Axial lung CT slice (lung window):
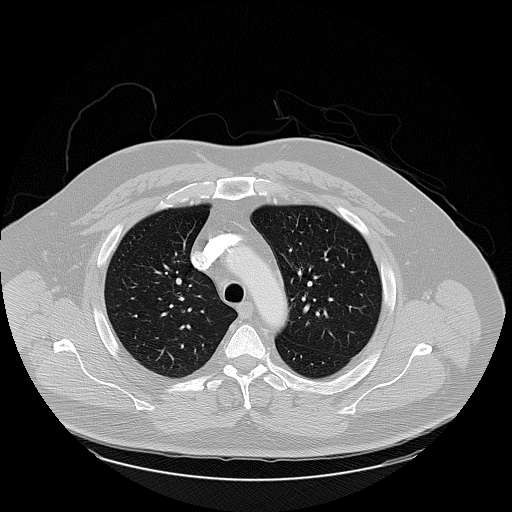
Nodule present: no